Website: crate-barrel
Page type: customer-info-address
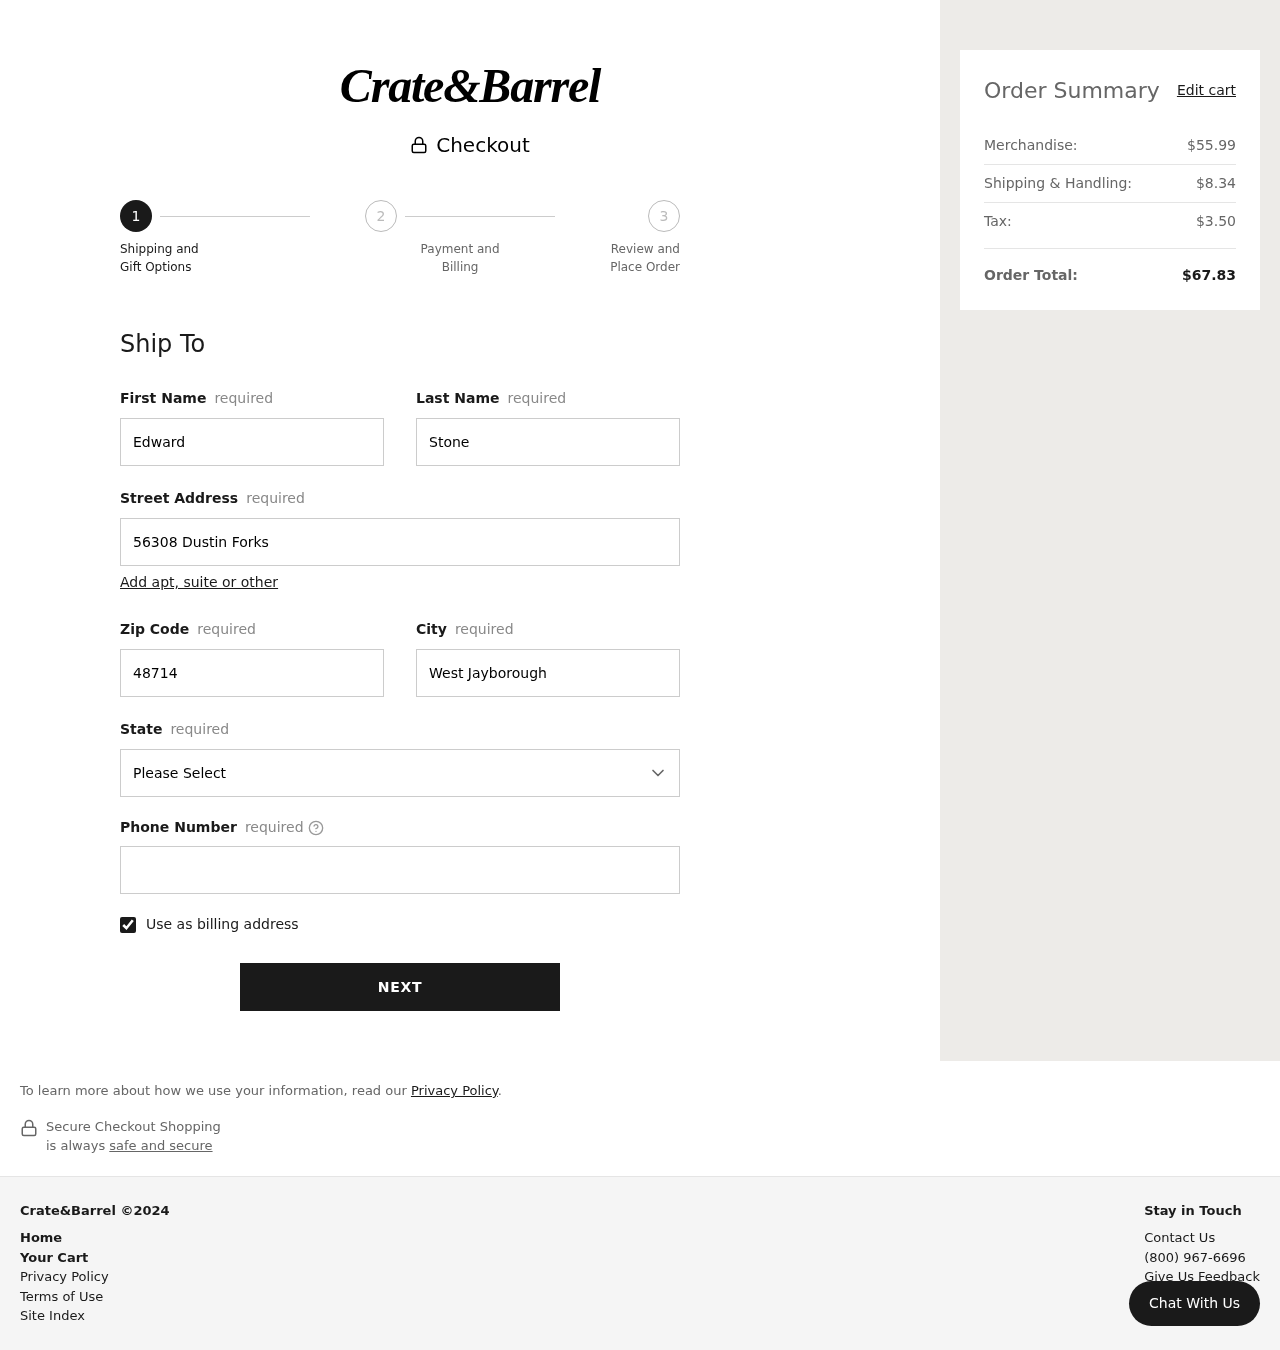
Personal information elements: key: PII_CITY
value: West Jayborough
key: PII_FIRSTNAME
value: Edward
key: PII_LASTNAME
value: Stone
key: PII_PHONE
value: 2065513507
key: PII_POSTCODE
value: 48714
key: PII_STATE
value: Iowa
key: PII_STREET
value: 56308 Dustin Forks
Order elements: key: ORDER_SUBTOTAL
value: $55.99
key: ORDER_SHIPPING_COST
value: $8.34
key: ORDER_TAX
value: $3.50
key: ORDER_TOTAL
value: $67.83